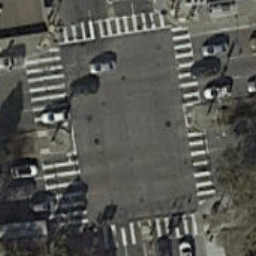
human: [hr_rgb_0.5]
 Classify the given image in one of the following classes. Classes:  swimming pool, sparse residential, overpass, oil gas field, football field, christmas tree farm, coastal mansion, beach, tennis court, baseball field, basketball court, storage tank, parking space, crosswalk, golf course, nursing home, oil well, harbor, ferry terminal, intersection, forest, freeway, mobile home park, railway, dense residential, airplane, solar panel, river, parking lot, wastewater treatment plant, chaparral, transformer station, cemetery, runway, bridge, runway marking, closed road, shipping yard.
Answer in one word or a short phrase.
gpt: crosswalk